Question: I'm currently working on a mixed native / managed application chain, which employs registration-free COM. The following image illustrates this:

The C# wrapper DLL has been created using the tlbimp.exe utility. This allows each of the C# executables to access the native types and methods in the COM DLL. The COM DLL itself employs a server based RegFree COM manifest.
Everything works fine, when the client based RegFree COM manifests are embedded in the C# executables. However, I would like to move and unify these manifest files into the C# DLL, which would ease maintenance and synchronization of version info significantly.
Because Visual Studio doesn't provide an option to embed a manifest file into a C# class library, I have tried to extract, modify, and re-embed the DLL's default manifest with the manifest tool (mt.exe). This seems to have worked, as the C# DLL now exposes the following manifest, when being queried with mt:
'''
<?xml version="1.0" encoding="UTF-8" standalone="yes"?>
<assembly xmlns="urn:schemas-microsoft-com:asm.v1" manifestVersion="1.0"><assemblyIdentity name="FirstClient" version="1.0.0.0" processorArchitecture="msil"></assemblyIdentity><file name="FirstClient.dll" hashalg="SHA1"></file>
<dependency>
<dependentAssembly>
<assemblyIdentity type="win32" name="atl" version="1.0.0.0"></assemblyIdentity>
</dependentAssembly>
</dependency>
</assembly>
'''
However, the executables refuse to work, each one complaining about the COM class factory not being able to find the missing COM module.
Is there something I have overlooked here? Thanks.
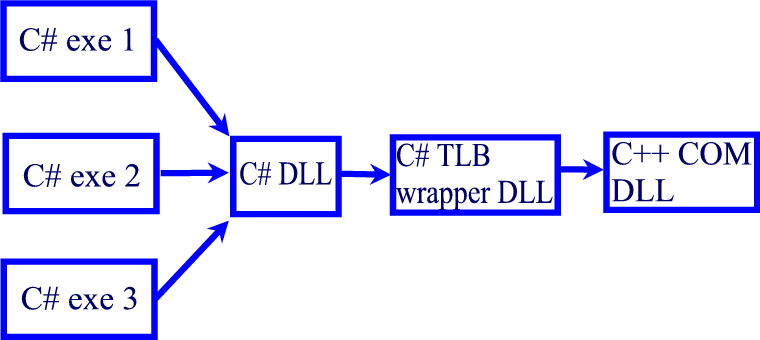
Answer: I got it working by pinvoking the appropriate Activation Context functions. Thanks to <URL> for the hint.